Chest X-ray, PA view. Patient: 77 years old, sex M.
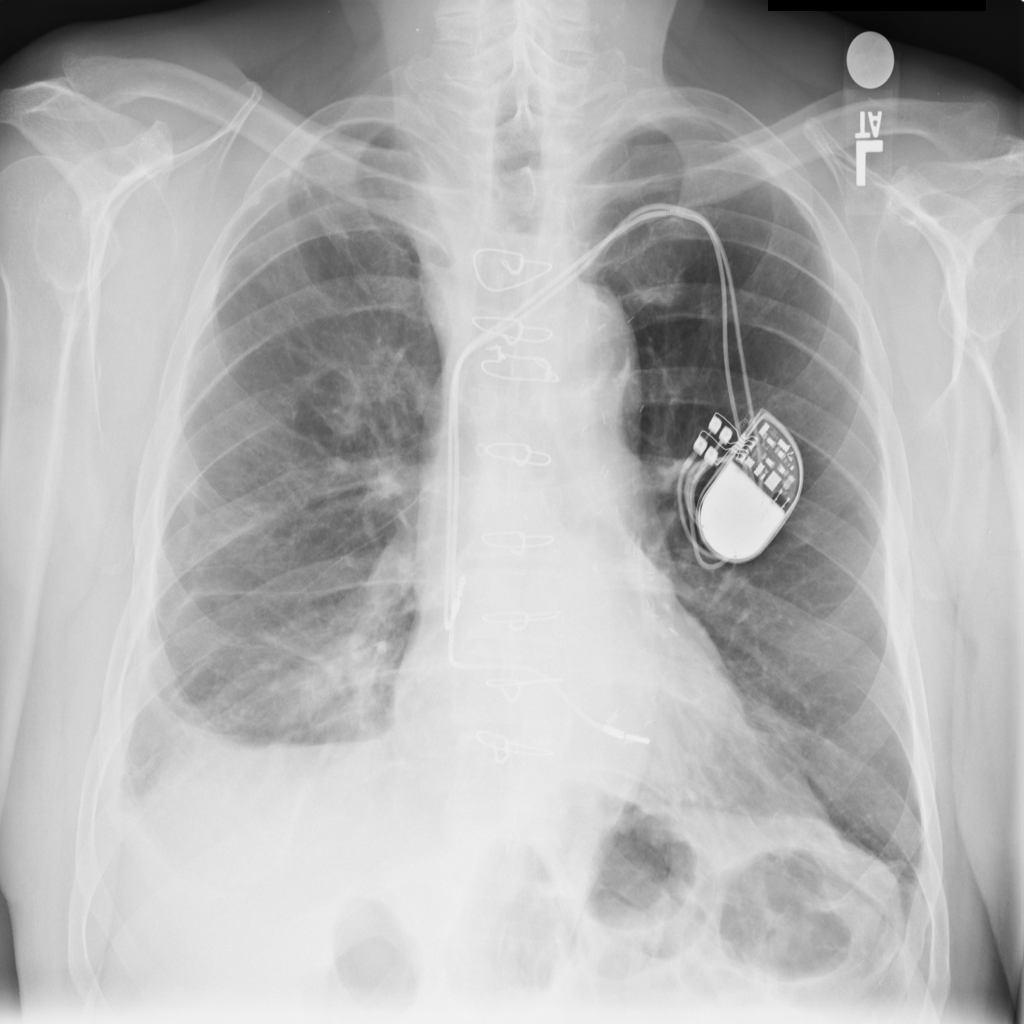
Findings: Fibrosis